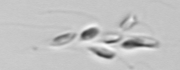
Label: Dinobryon